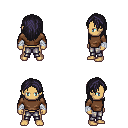
a pixel art fantasy rpg character, male body template, human, tanned skin, brown long-sleeve shirt, metal pants, raven long hairstyle, white cloth bandages, four views (front, back, left, right), 2x2 character sprite sheet, small pixel art, hard edges, no anti-aliasing